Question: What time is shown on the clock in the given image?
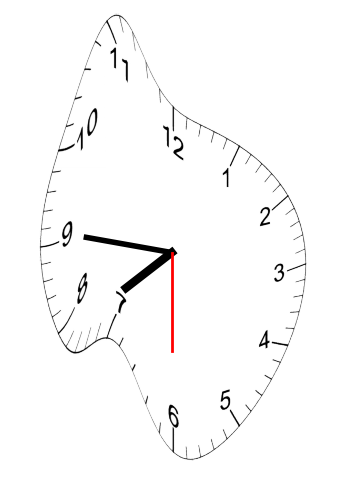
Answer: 07:45:30